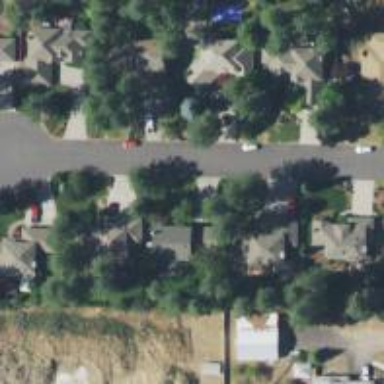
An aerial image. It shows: Residential area composed of single-family homes.